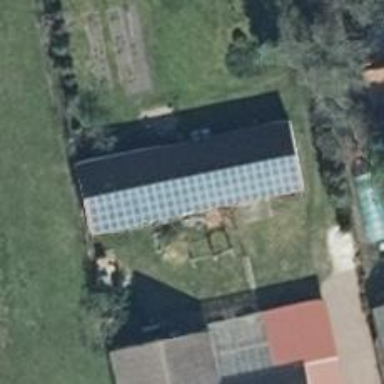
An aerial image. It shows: Solar photovoltaic panel generator placed on the roof.